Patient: sex F, age 27
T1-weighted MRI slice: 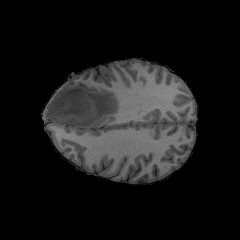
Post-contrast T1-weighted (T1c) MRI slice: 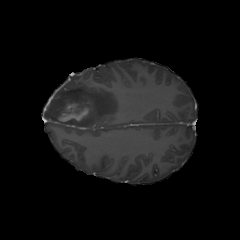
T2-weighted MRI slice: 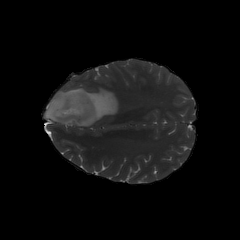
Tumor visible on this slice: yes
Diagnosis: Astrocytoma, IDH-mutant
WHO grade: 4